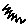
Label: zigzag